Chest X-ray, AP view. Patient: 27 years old, sex F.
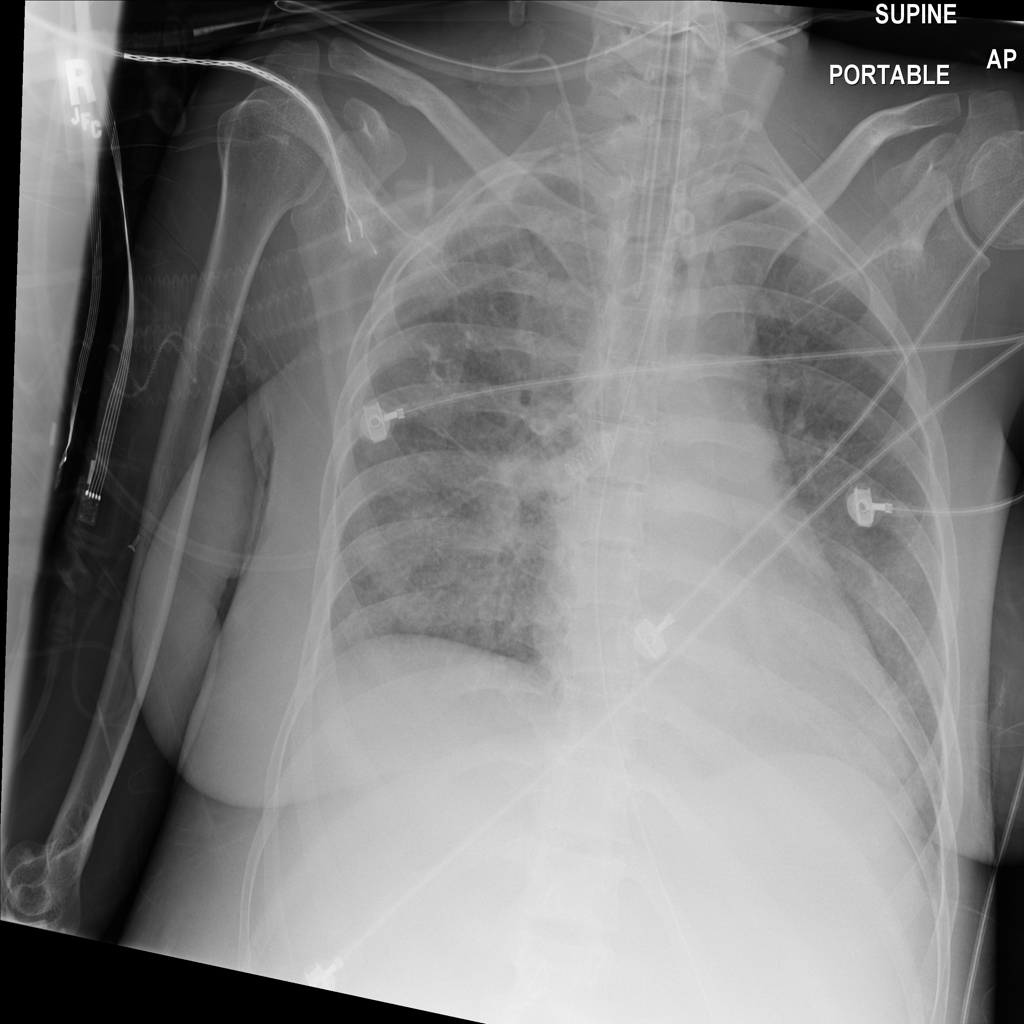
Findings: No Finding